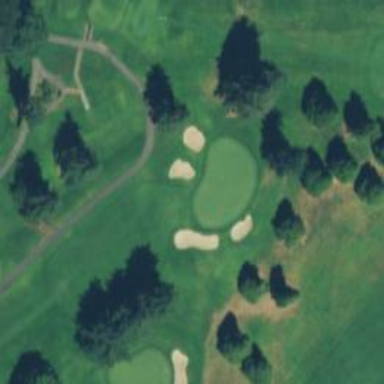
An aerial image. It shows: View of golf hole.